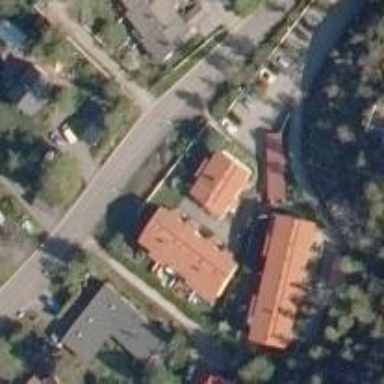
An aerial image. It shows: Alley classified as service road.